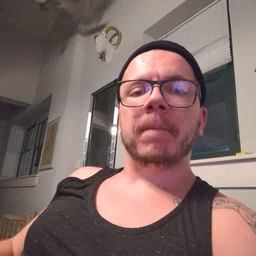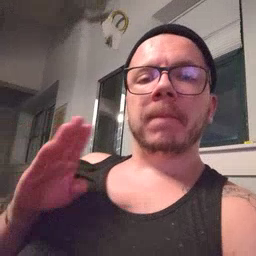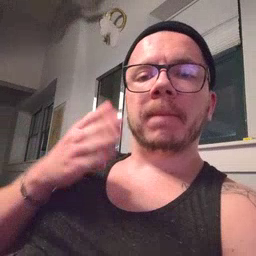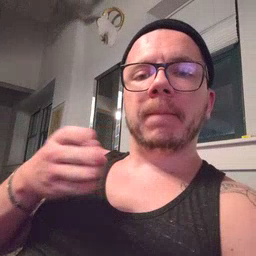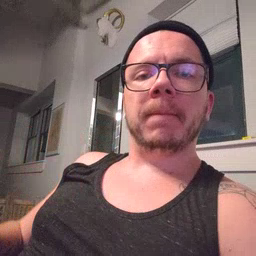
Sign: after